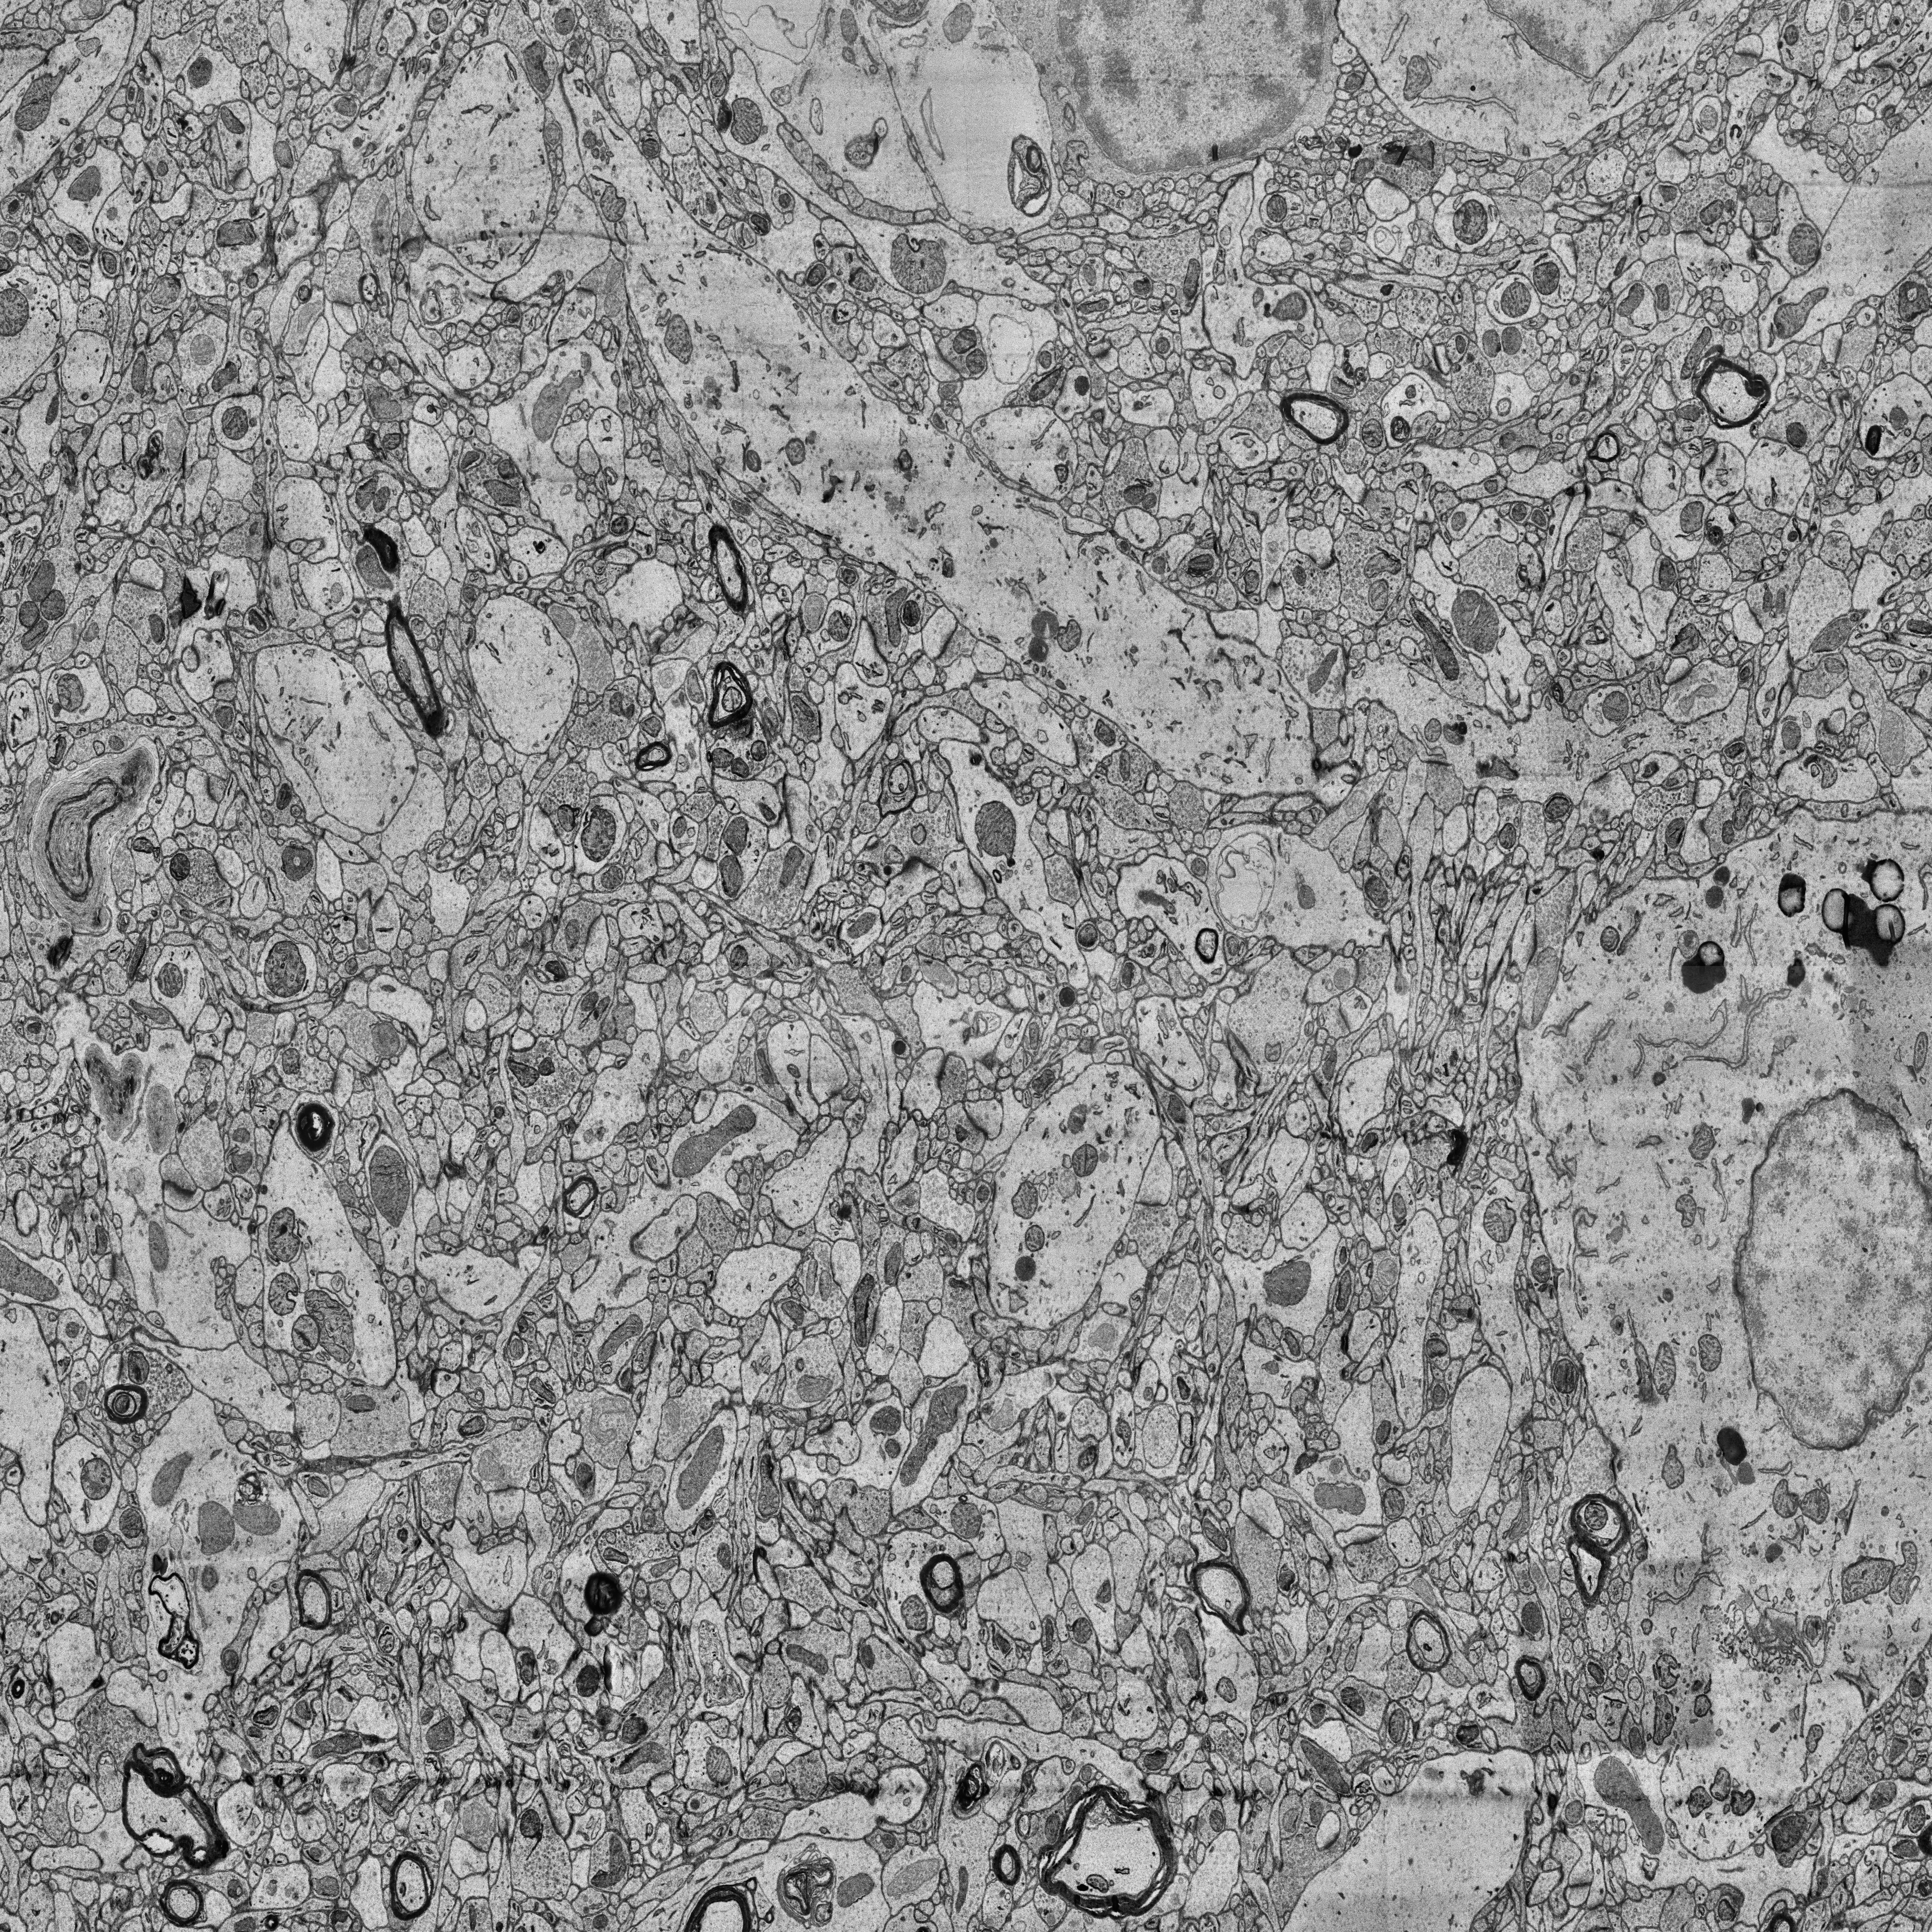
Electron microscopy slice of human cortex tissue
Slice depth (z): 212
Mitochondria instances in slice: 450